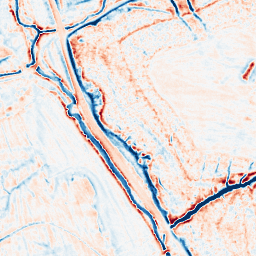
Category: multiscale
Decomposition family: dog_multiscale
Decomposition parameters: sigma_ratio: 1.4
n_scales: 5
base_sigma: 0.5
Upsampling method: sinc_hamming
Upsampling parameters: scale: 4
kernel_size: 16
Upsampling scale: 4